Question: I am trying to show a border on the left side, but it doesn't show after the first div(breadCrumb). The HTML code is following :-
'''
<div class="contentHolder">
<div class="breadCrumb">
<a href="http://www.pricetag.com">Store </a>>>&nbsp;Electronics
</div>
<div class="contentMainDiv">
<div class="leftDiv"><p>orem ipsume Lorem ipsume Lorem ipsume Lorem ipsume</p>
</div>
<div class="rightDiv">
</div>
</div>
</div>
'''
The CSS code is following :
> .contentHolder { padding: 10px 0 0 10px; border-left: 1px solid #CCC; }.contentHolder div.breadCrumb { font-size:12px; }.contentHolder div.breadCrumb a {color:#408080; text-decoration:none; }.contentHolder div.breadCrumb a:hover {text-decoration:underline; }.contentHolder div.leftDiv{ float:left; width: 150px; }.contentHolder div.rightDiv { float:left;}
: -
---

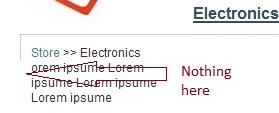
Answer: You need to <URL> in '.contentMainDiv'.
One way to do that is to add 'overflow: hidden'.